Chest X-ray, AP view. Patient: 62 years old, sex M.
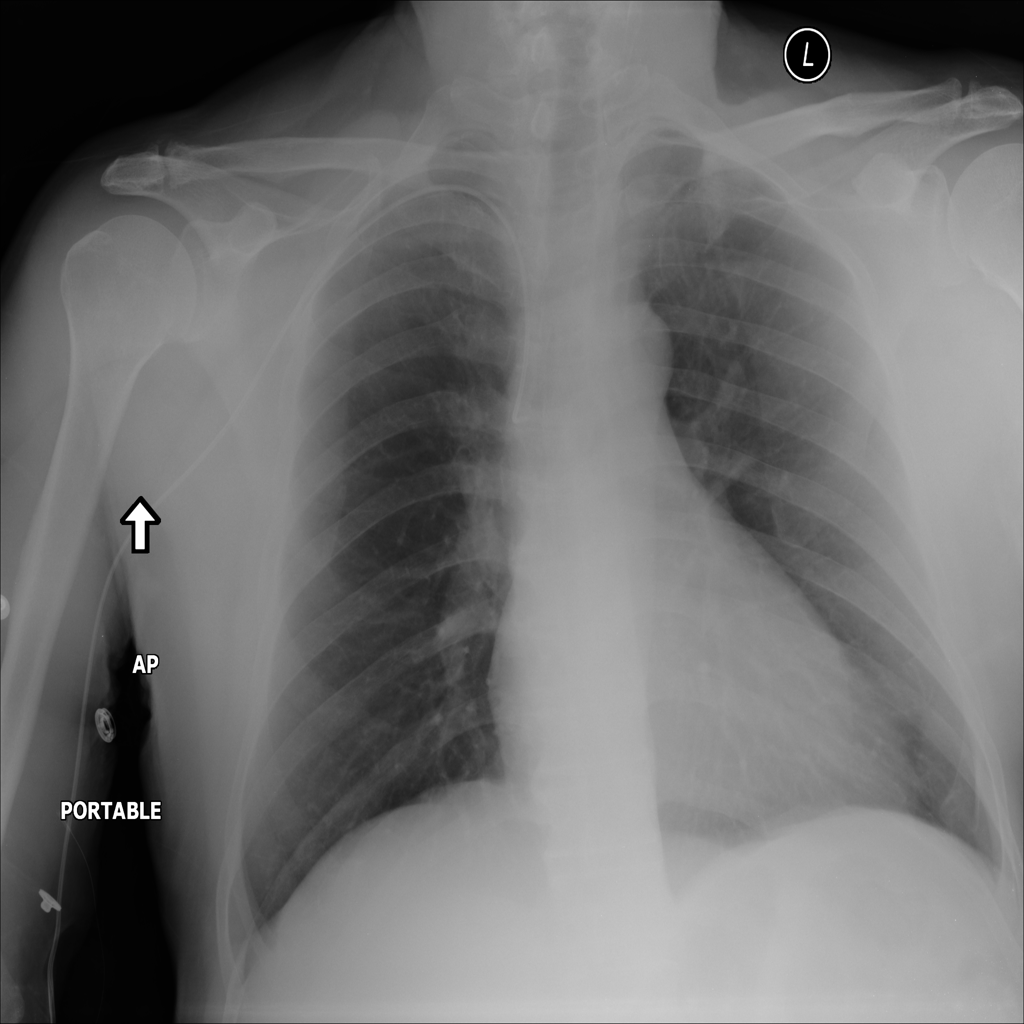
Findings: No Finding